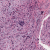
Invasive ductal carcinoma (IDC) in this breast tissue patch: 0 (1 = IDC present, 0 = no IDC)